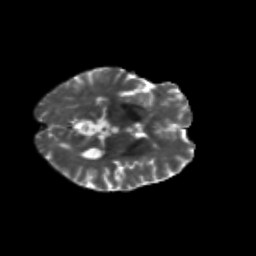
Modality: T2w
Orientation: axial
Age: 62
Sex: male
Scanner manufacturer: siemens
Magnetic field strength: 3 T
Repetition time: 4.71 s
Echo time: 0.0906 s